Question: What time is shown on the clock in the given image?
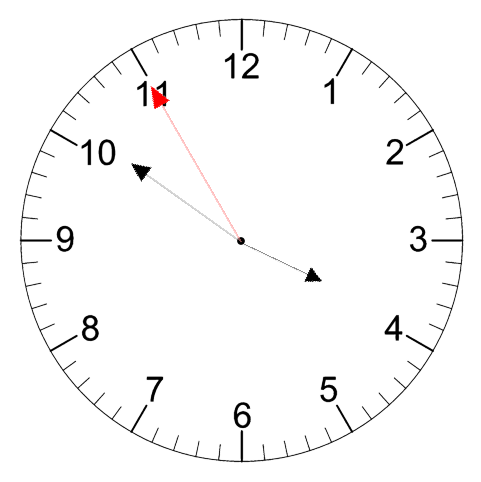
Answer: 03:50:55